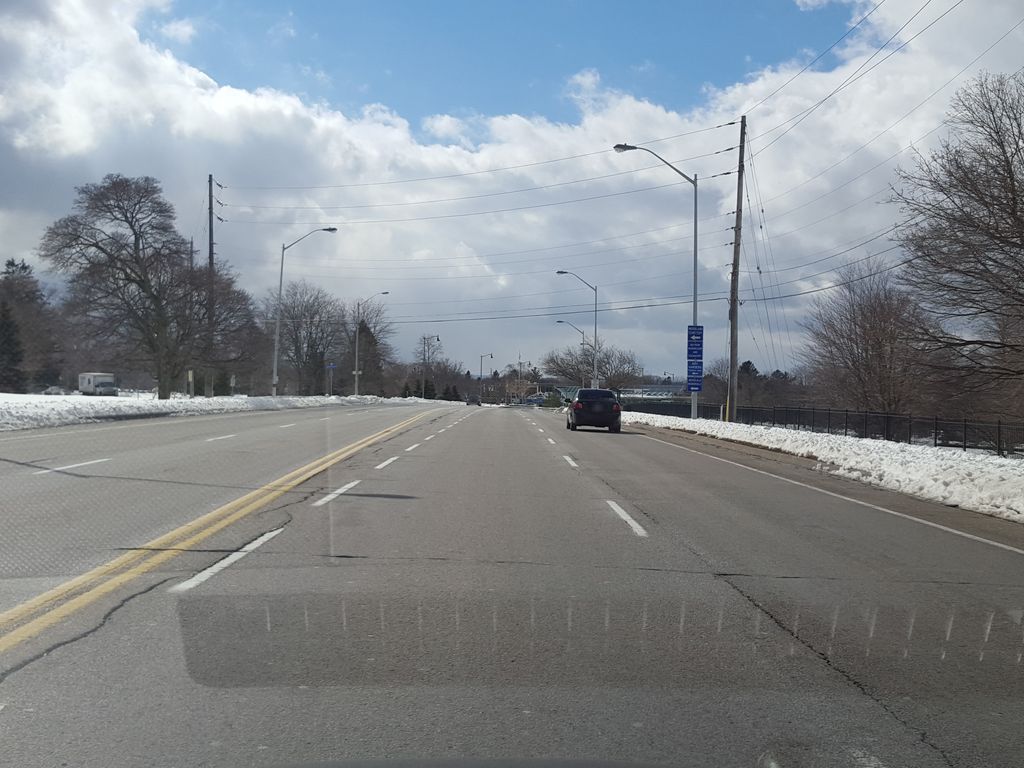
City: hamilton